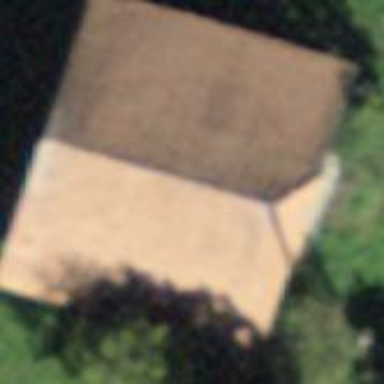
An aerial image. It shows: Barn.